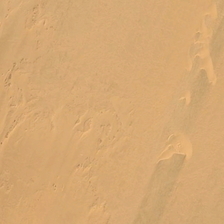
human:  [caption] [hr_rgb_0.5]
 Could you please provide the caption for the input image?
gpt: some signs are in a piece of yellow sands .

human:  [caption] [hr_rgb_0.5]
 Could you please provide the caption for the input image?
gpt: some signs are in a piece of yellow sands .

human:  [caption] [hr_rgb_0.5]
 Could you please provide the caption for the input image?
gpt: some signs are in a piece of yellow sands .

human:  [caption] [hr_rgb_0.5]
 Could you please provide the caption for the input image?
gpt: some signs are in a piece of yellow sands .

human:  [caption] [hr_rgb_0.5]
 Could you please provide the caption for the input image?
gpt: some signs are in a piece of yellow sands .